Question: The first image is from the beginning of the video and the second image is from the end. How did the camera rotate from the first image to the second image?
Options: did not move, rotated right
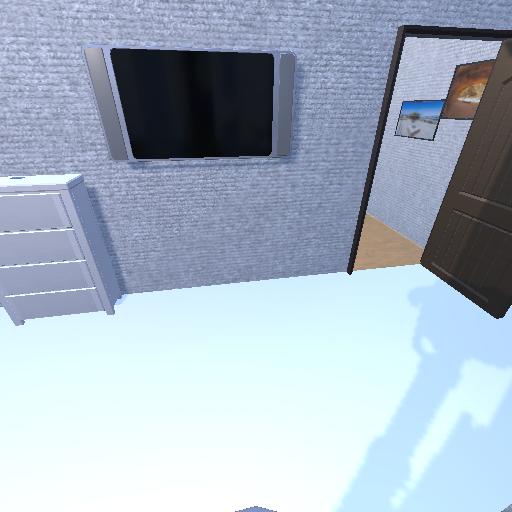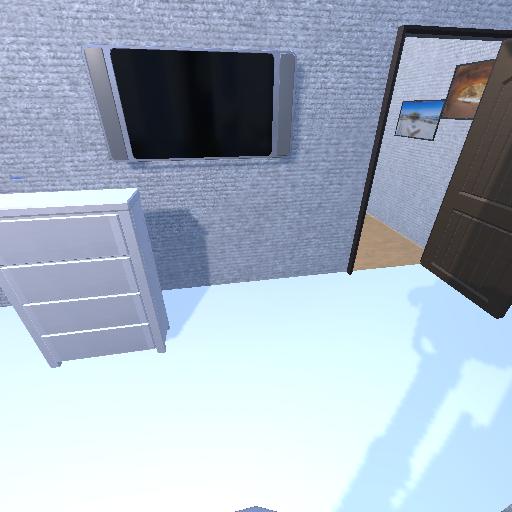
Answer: did not move